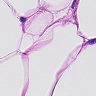
Metastatic tissue present: no